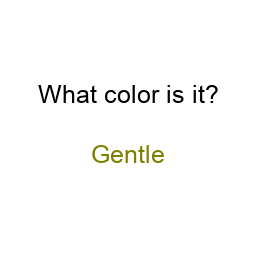
Color: olive
Background color: white
Question text color: black